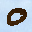
Label: 0